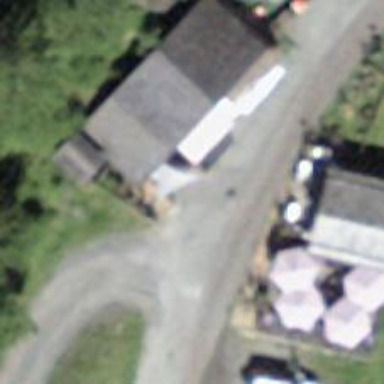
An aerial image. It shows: Restaurant.